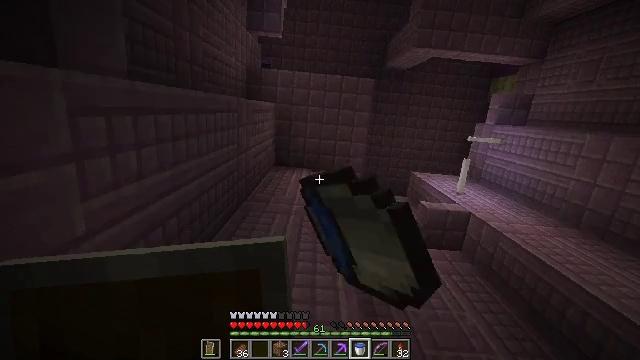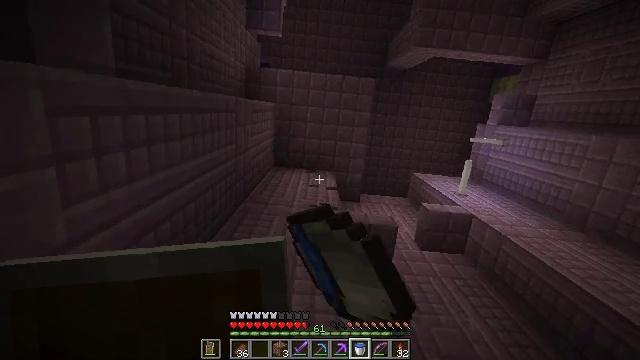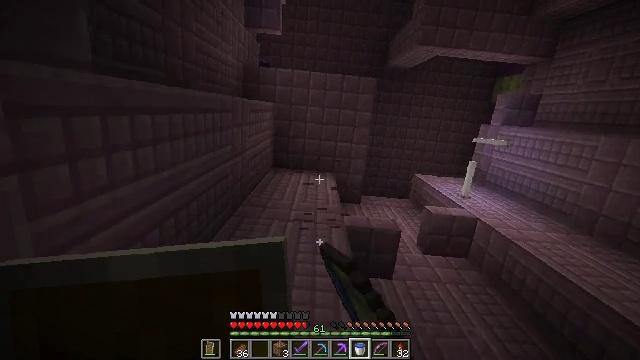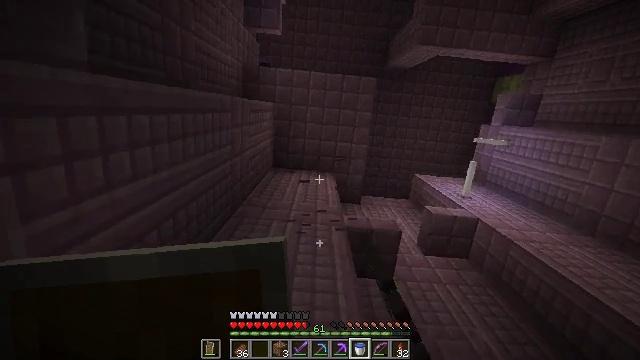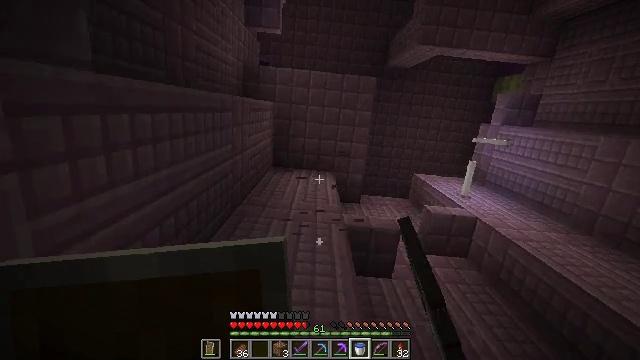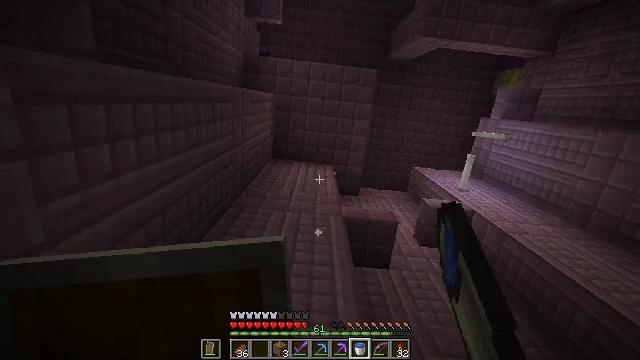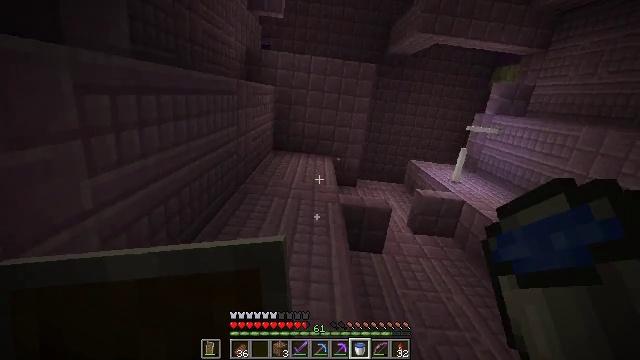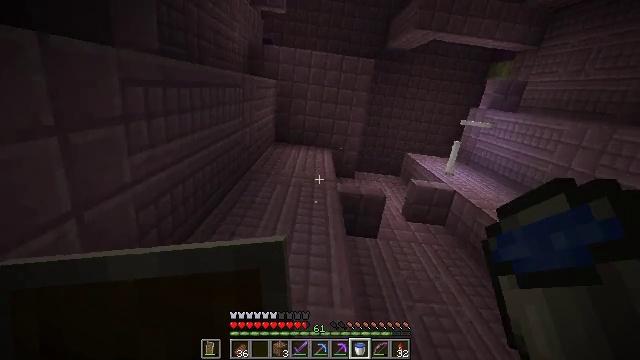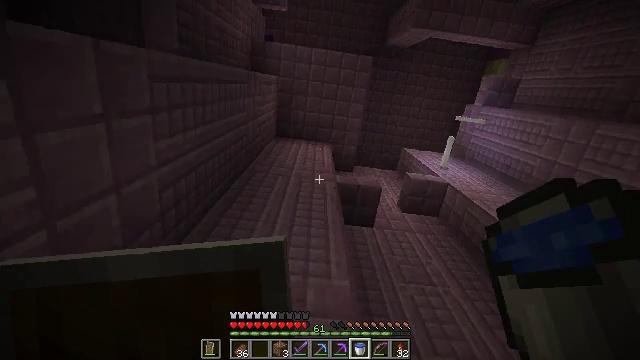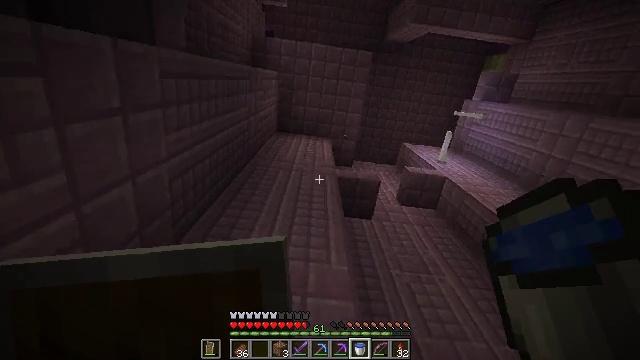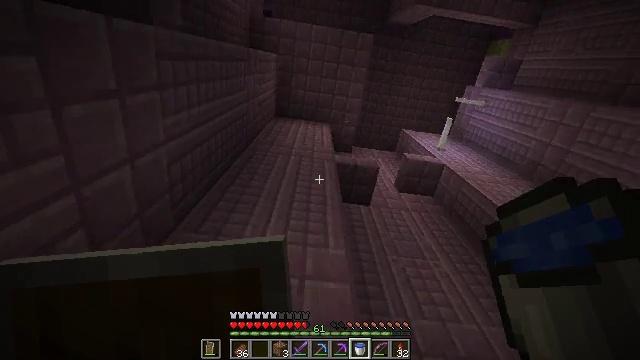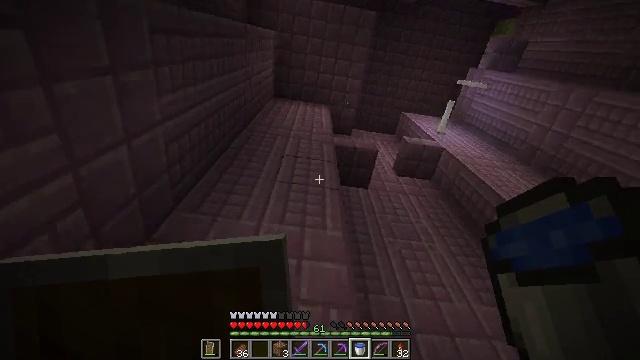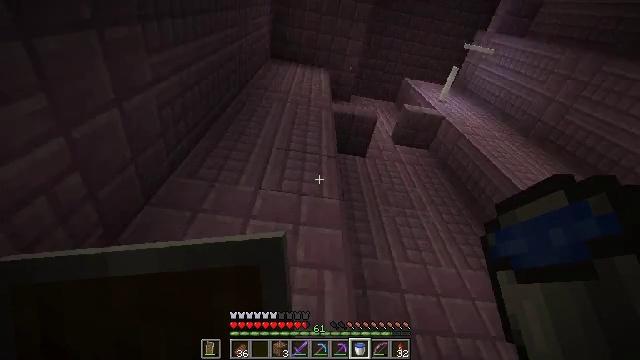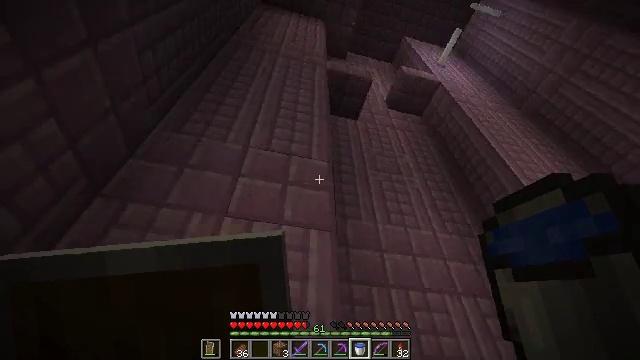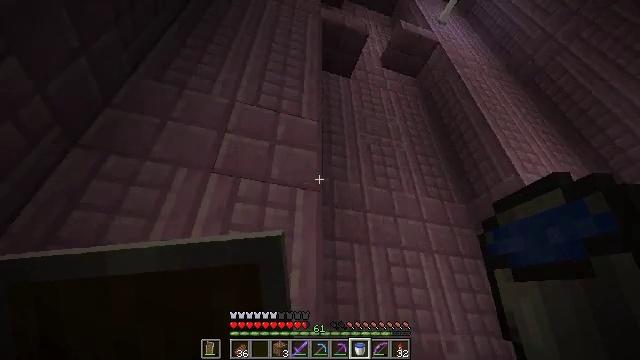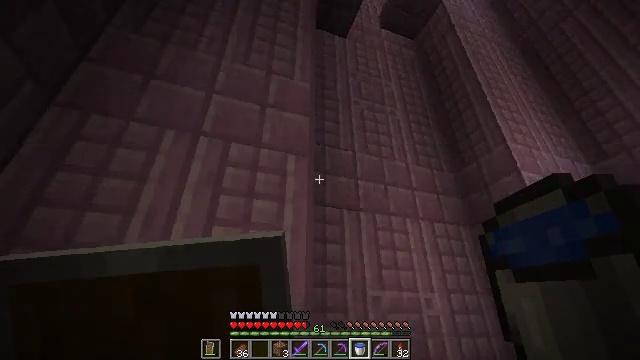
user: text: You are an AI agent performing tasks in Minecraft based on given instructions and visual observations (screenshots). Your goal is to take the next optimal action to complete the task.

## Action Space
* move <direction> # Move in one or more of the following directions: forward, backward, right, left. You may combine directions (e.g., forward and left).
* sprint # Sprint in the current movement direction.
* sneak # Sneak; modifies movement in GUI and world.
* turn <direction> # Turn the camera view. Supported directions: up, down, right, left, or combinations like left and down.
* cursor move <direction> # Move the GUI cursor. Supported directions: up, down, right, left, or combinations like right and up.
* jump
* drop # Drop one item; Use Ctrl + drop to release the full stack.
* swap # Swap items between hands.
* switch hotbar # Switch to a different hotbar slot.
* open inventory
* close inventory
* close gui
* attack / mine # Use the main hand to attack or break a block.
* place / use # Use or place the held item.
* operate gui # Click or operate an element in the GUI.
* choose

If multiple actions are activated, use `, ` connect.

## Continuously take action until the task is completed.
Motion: motion action
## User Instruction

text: Mine the end rod.
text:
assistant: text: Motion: attack / mine, jump
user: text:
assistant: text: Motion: attack / mine, jump
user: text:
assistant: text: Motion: attack / mine, jump
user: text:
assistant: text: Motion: attack / mine, jump
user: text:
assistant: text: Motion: turn down, attack / mine, jump
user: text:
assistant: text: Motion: turn down, attack / mine
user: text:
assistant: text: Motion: turn down, attack / mine
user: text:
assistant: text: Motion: attack / mine
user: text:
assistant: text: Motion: attack / mine
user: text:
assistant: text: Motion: turn down
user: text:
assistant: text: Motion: turn down
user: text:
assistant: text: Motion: turn right and down
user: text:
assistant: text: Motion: turn right and down
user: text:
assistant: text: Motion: turn right and down
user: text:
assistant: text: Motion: turn right and down
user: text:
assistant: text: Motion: turn right and down
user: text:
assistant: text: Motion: turn down
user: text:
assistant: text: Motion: turn right and down
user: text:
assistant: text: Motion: turn right and down
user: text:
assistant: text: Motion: turn right and down
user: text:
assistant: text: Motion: turn right and down
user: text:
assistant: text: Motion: turn right and down
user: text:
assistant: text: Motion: turn right and down
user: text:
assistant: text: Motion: turn left and up
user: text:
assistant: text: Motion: turn left
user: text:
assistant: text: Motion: no_op
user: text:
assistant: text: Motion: no_op
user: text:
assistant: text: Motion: no_op
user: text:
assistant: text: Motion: turn right
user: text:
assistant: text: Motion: move forward, turn right and up